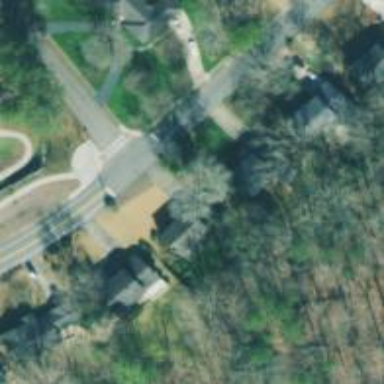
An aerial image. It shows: Road with stop sign.